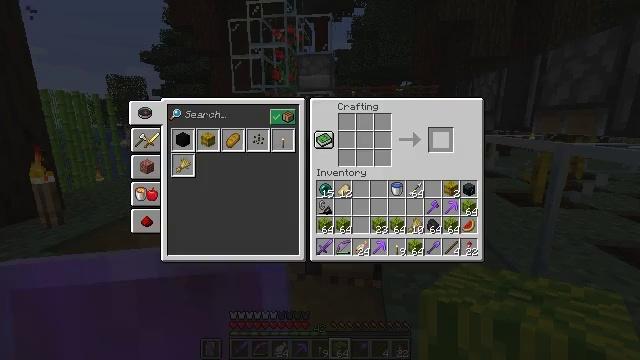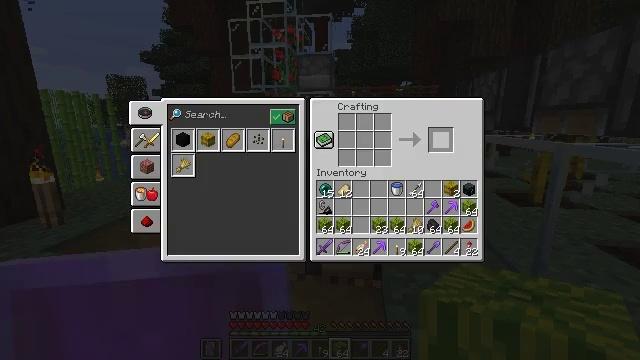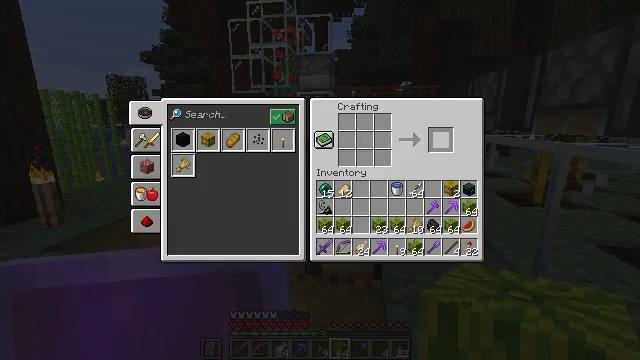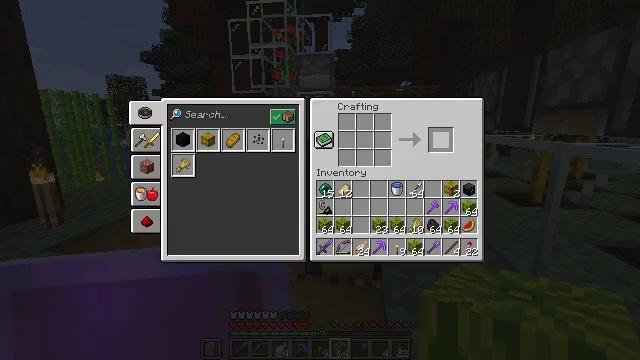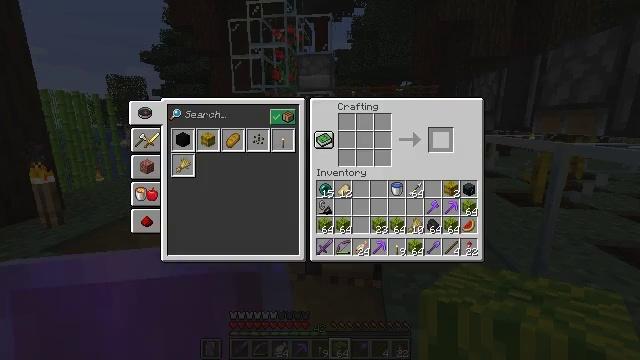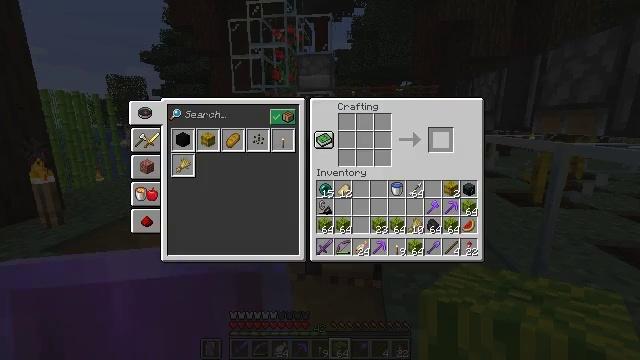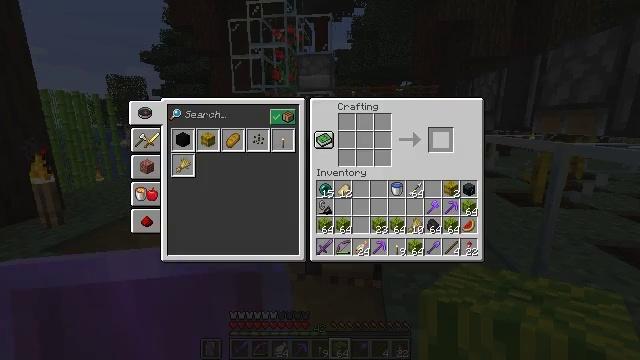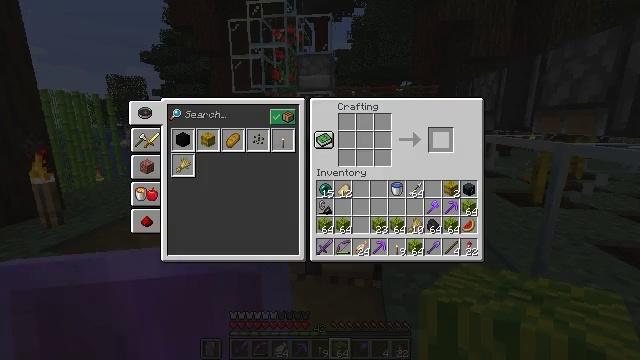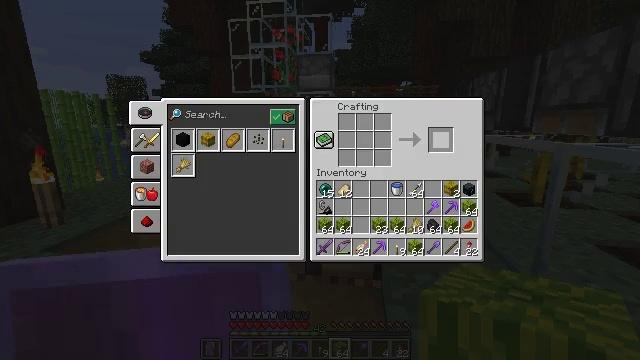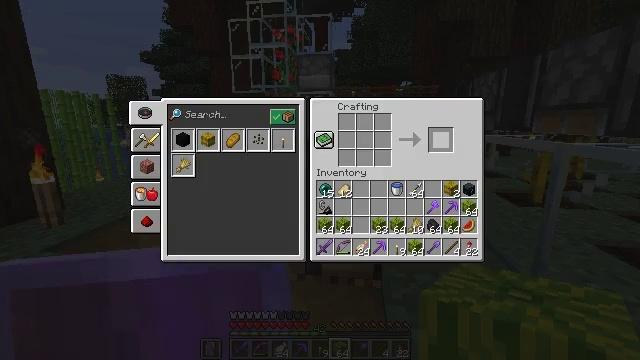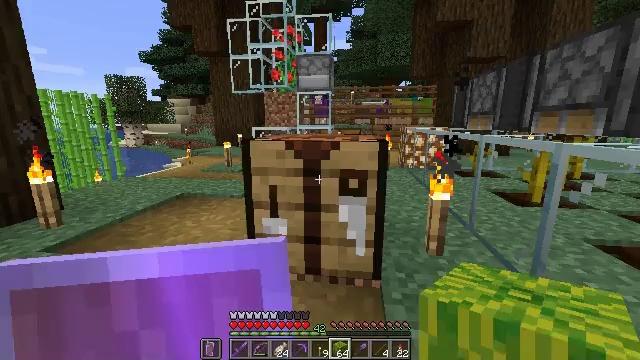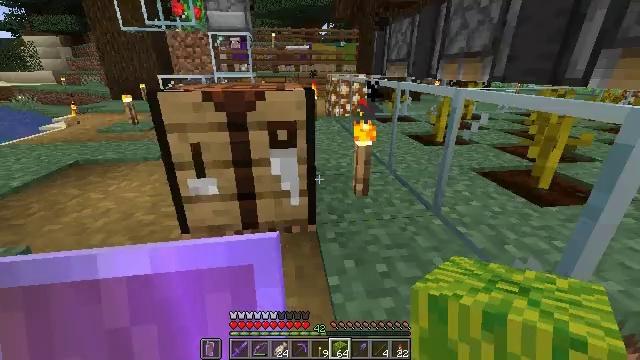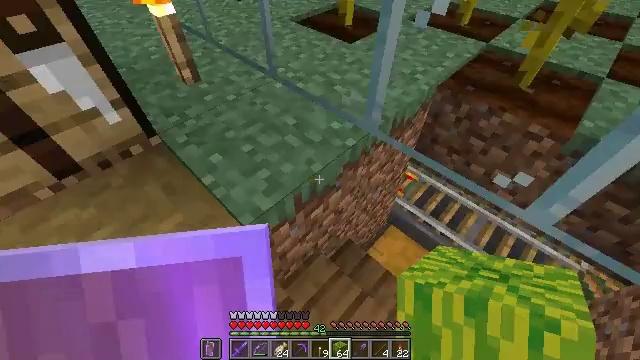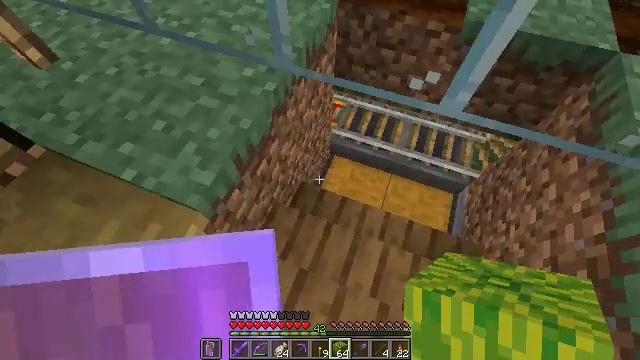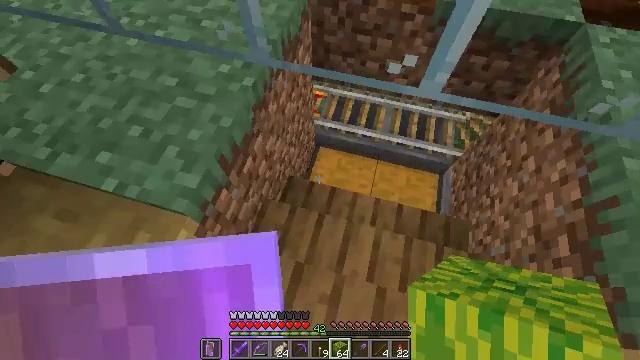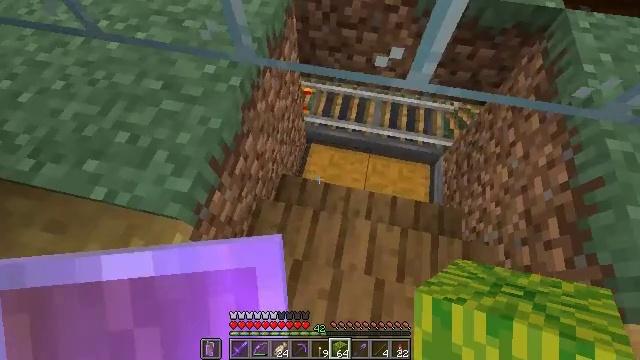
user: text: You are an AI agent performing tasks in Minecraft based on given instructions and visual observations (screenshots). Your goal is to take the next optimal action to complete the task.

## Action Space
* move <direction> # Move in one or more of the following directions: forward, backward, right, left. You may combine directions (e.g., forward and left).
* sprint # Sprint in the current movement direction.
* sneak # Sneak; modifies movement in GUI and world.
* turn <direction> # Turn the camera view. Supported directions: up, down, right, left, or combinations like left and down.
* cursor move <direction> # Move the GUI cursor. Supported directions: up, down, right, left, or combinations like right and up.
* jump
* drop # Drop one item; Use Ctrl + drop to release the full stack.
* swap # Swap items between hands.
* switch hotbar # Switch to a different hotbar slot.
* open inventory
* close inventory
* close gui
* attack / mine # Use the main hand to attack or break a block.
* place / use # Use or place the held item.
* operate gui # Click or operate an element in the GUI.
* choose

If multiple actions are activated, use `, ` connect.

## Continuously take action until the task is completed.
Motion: motion action
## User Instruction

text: Get the crafting table into the inventory.
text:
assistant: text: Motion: sneak, attack / mine
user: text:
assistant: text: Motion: sneak, attack / mine
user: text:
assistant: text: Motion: sneak, attack / mine
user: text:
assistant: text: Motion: sneak, attack / mine
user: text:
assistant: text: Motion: sneak
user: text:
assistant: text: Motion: no_op
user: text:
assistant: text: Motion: no_op
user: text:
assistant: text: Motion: no_op
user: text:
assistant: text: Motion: no_op
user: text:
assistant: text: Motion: no_op
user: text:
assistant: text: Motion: turn right and down
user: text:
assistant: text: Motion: turn right and down
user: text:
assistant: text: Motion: turn right and down
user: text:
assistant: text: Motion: turn right and down
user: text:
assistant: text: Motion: turn right
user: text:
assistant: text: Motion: no_op
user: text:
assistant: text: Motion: no_op
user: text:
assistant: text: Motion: no_op
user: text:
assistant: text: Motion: no_op
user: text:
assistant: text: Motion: turn right and down
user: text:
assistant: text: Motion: turn right
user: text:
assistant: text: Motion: no_op
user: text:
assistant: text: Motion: turn right and up
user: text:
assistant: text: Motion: turn right and up
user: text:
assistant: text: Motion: no_op
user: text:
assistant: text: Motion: no_op
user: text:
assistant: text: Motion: turn right and up
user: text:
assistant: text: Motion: turn up
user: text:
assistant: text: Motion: no_op
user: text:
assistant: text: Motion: no_op